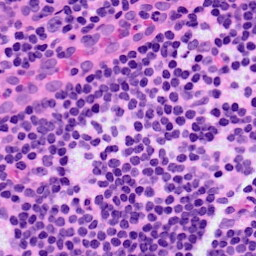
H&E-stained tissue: LymphNode